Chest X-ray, AP view. Patient: 7 years old, sex M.
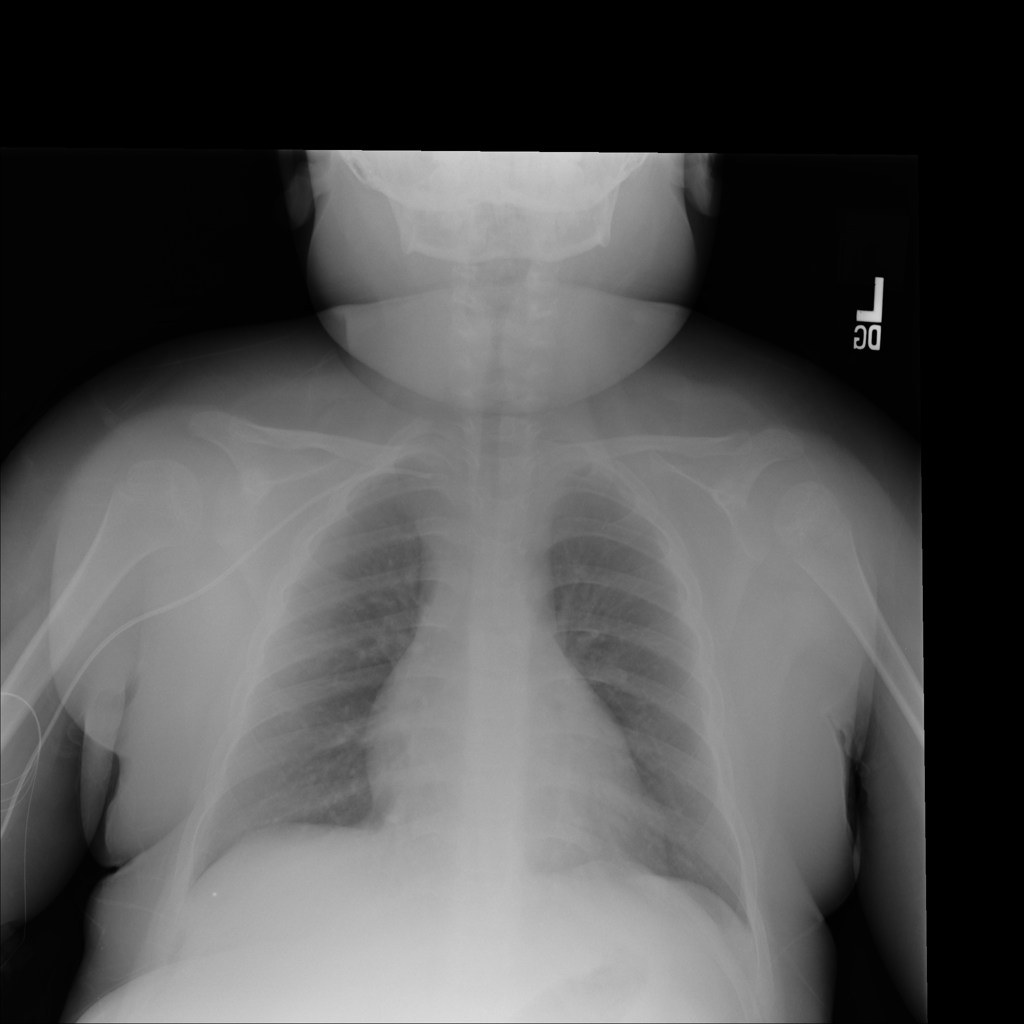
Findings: No Finding